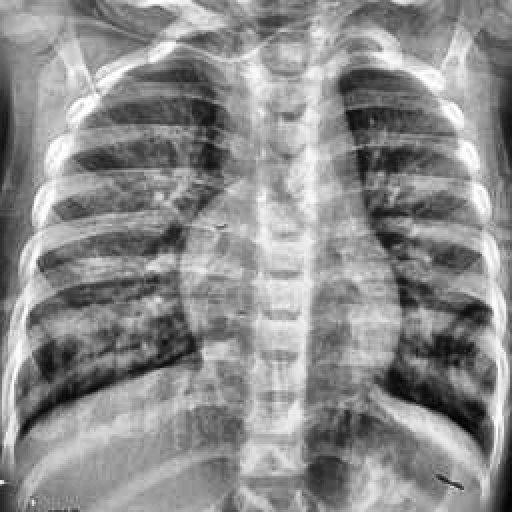
Finding: TUBERCULOSIS